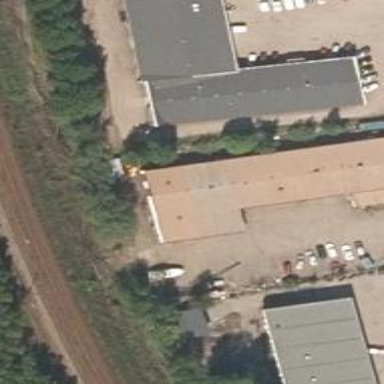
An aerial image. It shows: Industrial building.